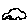
Label: car